Question: I am using 'grails 2.3.4'. When I load my index.gsp page I get:
'''
| Server running. Browse to http://localhost:8080/testApplication
| Application loaded in interactive mode. Type 'stop-app' to shutdown.
| Enter a script name to run. Use TAB for completion:
....[/testApplication].[gsp] Servlet.service() for servlet [gsp] in context w
ith path [/testApplication] threw exception
org.codehaus.groovy.grails.web.mapping.exceptions.UrlMappingException: Error map
ping onto view [/index]: Error initializing GroovyPageView
at java.util.concurrent.ThreadPoolExecutor.runWorker(ThreadPoolExecutor.
java:1145)
at java.util.concurrent.ThreadPoolExecutor$Worker.run(ThreadPoolExecutor
.java:615)
at java.lang.Thread.run(Thread.java:744)
Caused by: java.lang.RuntimeException: Error initializing GroovyPageView
... 3 more
Caused by: org.codehaus.groovy.grails.web.taglib.exceptions.GrailsTagException:
Expecting '=' after attribute name (ng-app).
... 3 more
[/testApplication].[gsp] Servlet.service() for servlet [gsp] in context with
path [/testApplication] threw exception
org.codehaus.groovy.grails.web.mapping.exceptions.UrlMappingException: Error map
ping onto view [/index]: Error initializing GroovyPageView
at java.util.concurrent.ThreadPoolExecutor.runWorker(ThreadPoolExecutor.
java:1145)
at java.util.concurrent.ThreadPoolExecutor$Worker.run(ThreadPoolExecutor
.java:615)
at java.lang.Thread.run(Thread.java:744)
Caused by: java.lang.RuntimeException: Error initializing GroovyPageView
... 3 more
Caused by: org.codehaus.groovy.grails.web.taglib.exceptions.GrailsTagException:
Expecting '=' after attribute name (ng-app).
... 3 more
[/testApplication].[gsp] Servlet.service() for servlet [gsp] in context with
path [/testApplication] threw exception
org.codehaus.groovy.grails.web.mapping.exceptions.UrlMappingException: Error map
ping onto view [/index]: Error initializing GroovyPageView
at java.util.concurrent.ThreadPoolExecutor.runWorker(ThreadPoolExecutor.
java:1145)
at java.util.concurrent.ThreadPoolExecutor$Worker.run(ThreadPoolExecutor
.java:615)
at java.lang.Thread.run(Thread.java:744)
Caused by: java.lang.RuntimeException: Error initializing GroovyPageView
... 3 more
Caused by: org.codehaus.groovy.grails.web.taglib.exceptions.GrailsTagException:
Expecting '=' after attribute name (ng-app).
... 3 more
'''
My 'index.gsp' looks simple:
'''
<head ng-app>
<meta name="layout" content="main" />
<title>Title Page</title>
<!-- here we are loading angularjs -->
<r:require module="angular" />
</head>
<body>
<div>
<div>Hello World!</div>
<p>Nothing here {{'yet' + '!'}}</p>
<p>1 + 2 = {{ 1 + 2 }}</p>
</div>
</body>
'''
and my 'URL mapping' looks like that:
'''
class UrlMappings {
static mappings = {
"/api/product"(resources:"product")
"/$controller/$action?/$id?(.${format})?"{
constraints {
// apply constraints here
}
}
"/"(view:"/index")
"500"(view:'/error')
}
}
'''
Why do I get this error?
I really appreciate your answer!
My 'ApplicationResources.groovy' file:
'''
modules = {
'angular' {
resource url:'/js/lib/angular-1.2.8/angular.min.js'
resource url:'/js/lib/angular-1.2.8/angular-resource.min.js'
println "Loading libs"
}
}
'''
Thats my folder structure:

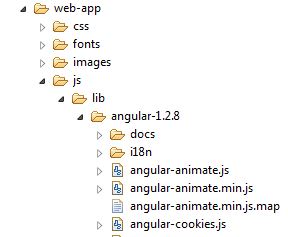
Answer: It says in exception
.
Why you put "" in "head" tag ?
try to remove it.